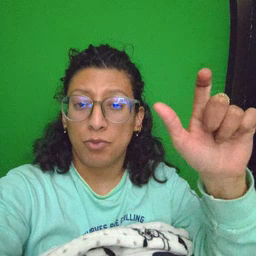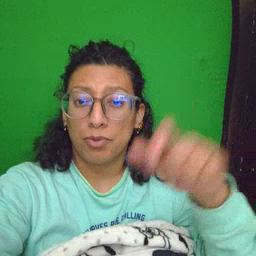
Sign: moon